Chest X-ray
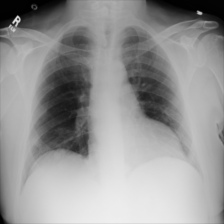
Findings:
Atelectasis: negative
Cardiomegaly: negative
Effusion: negative
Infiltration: negative
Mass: negative
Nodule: positive
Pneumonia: negative
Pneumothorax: negative
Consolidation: negative
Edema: negative
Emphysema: negative
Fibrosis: negative
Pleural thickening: negative
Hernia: negative